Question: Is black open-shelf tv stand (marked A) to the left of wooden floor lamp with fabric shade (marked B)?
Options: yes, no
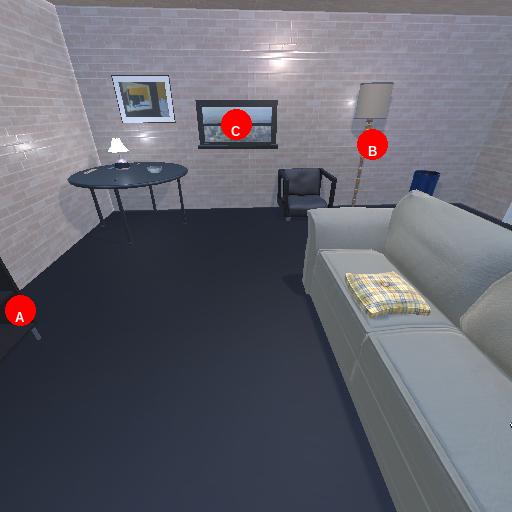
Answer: yes